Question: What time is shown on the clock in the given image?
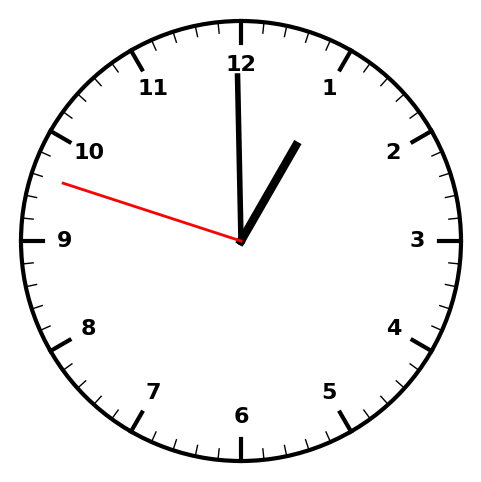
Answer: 12:59:48